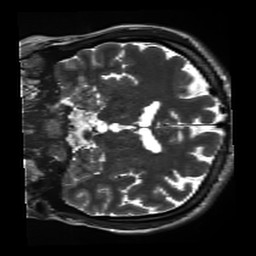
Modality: inplaneT2
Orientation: coronal
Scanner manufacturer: siemens
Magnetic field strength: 3 T
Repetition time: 11 s
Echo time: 0.059 s